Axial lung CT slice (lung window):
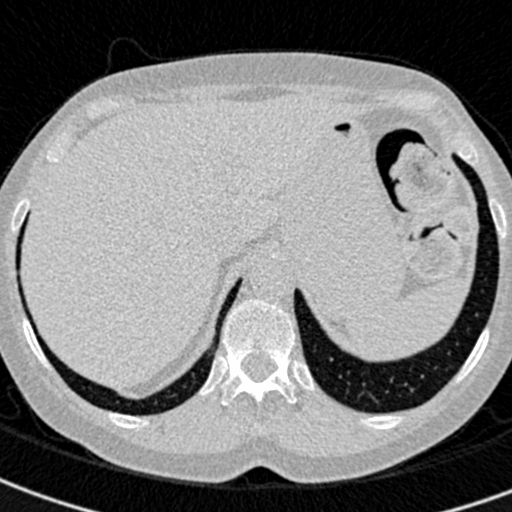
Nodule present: no